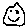
Label: smiley face